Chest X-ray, AP view. Patient: 34 years old, sex M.
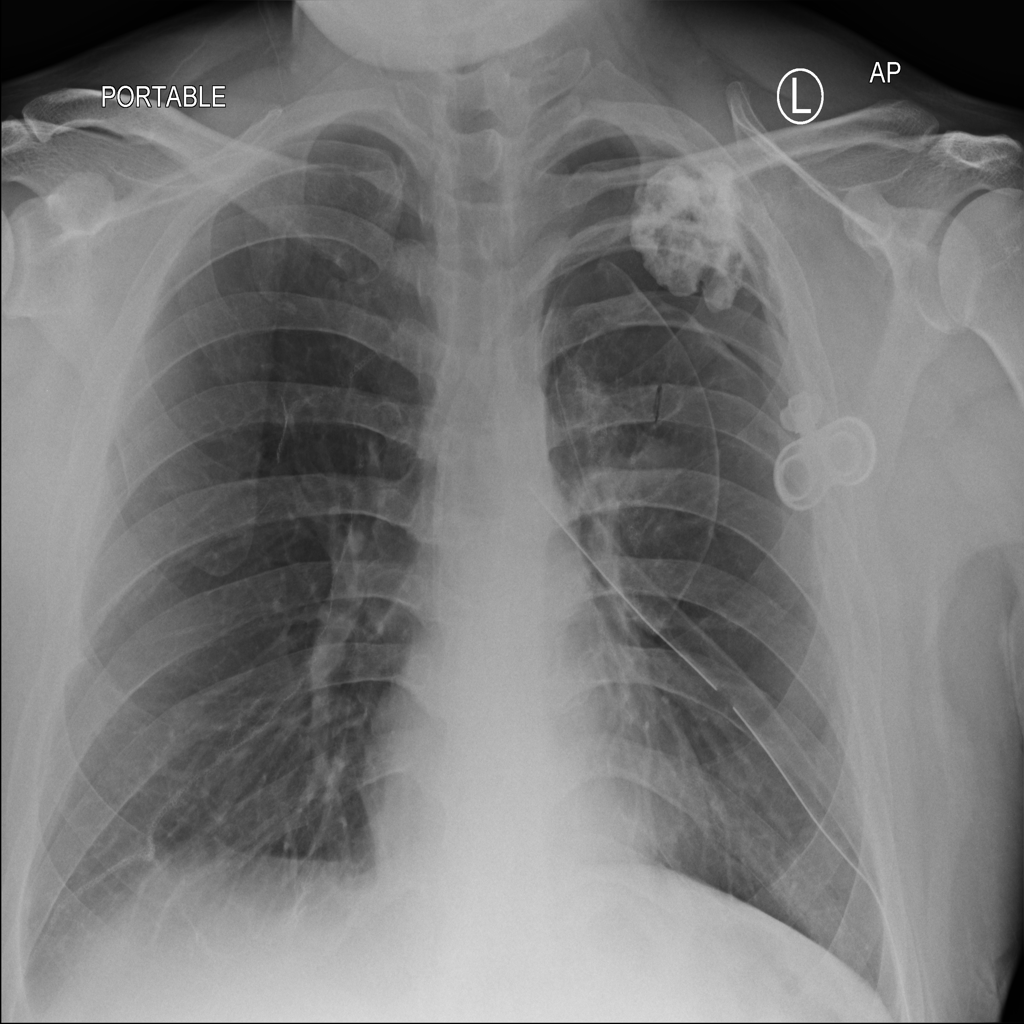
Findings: Pneumothorax